【题型】填空题　【知识点】平面几何　【难度】easy
已知：如图, 已知 $AD \parallel BE \parallel CF$, 它们依次交直线 $l_1$ 于点 $A$、$B$、$C$, 交直线 $l_2$ 于点 $D$、$E$、$F$, 已知 $AB : AC = 3 : 5$, $DF = 10$, 那么 $EF$ 的长为\_\_\_\_\_\_。

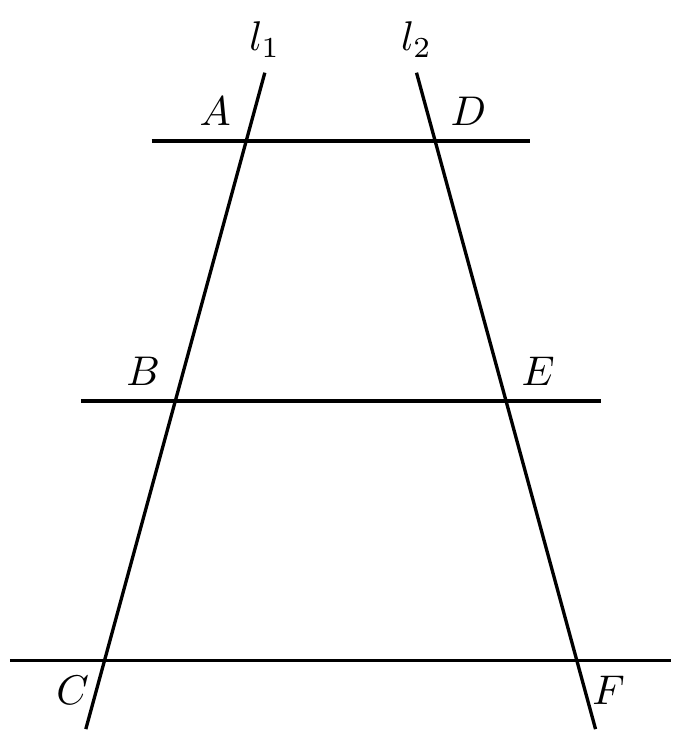
【解答】
解：$\because$ $AD \parallel BE \parallel CF$, $AB : AC = 3 : 5$,

$\therefore$ $\frac{AB}{AC} = \frac{DE}{DF} = \frac{3}{5}$,

$\because$ $DF = 10$,

$\therefore$ $\frac{DE}{10} = \frac{3}{5}$,

$\therefore$ $DE = 6$,

$\therefore$ $EF = 10 - 6 = 4$。

故答案为：4。